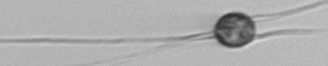
Label: Chaetoceros_danicus